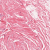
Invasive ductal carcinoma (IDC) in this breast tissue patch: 0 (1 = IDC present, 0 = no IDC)